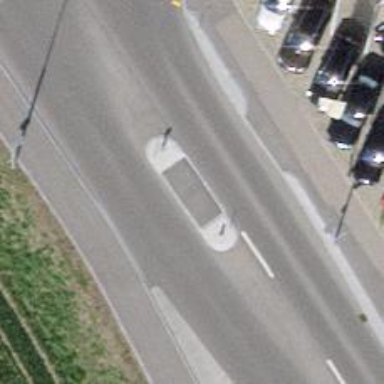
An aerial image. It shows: Unmarked crossing with pedestrian island.